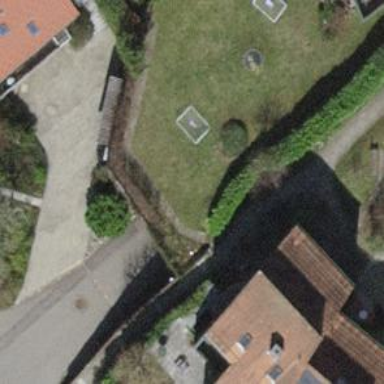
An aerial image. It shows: Building with tiled roof.